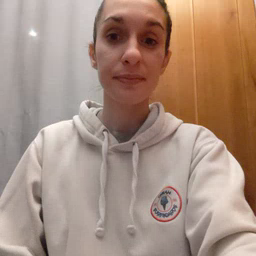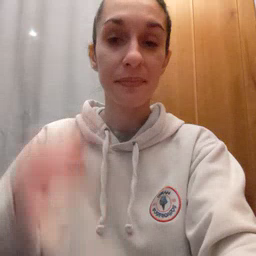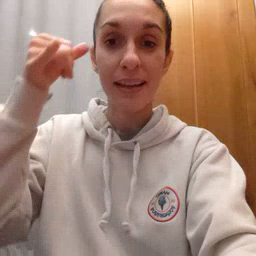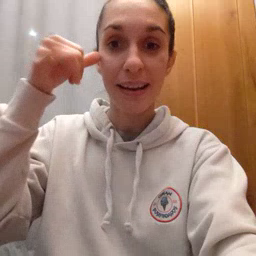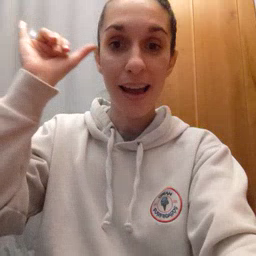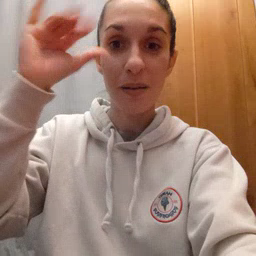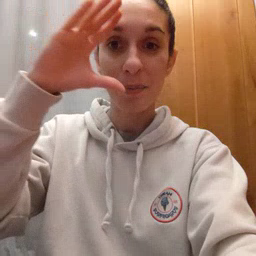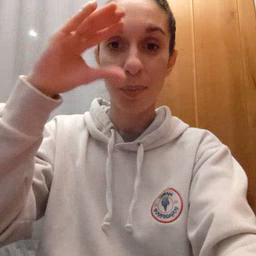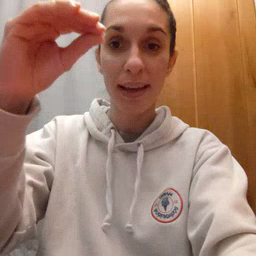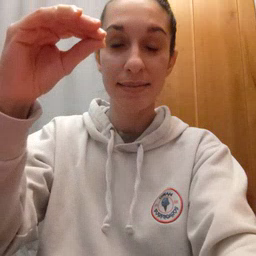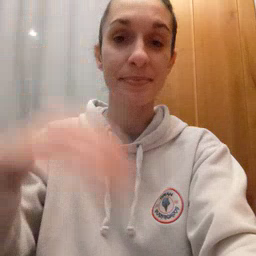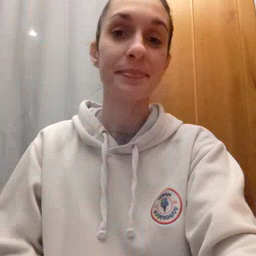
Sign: cowboy